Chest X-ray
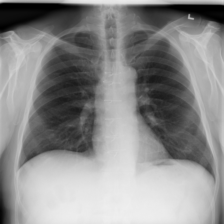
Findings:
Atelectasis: negative
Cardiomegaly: negative
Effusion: negative
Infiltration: positive
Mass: negative
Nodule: negative
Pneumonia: negative
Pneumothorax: negative
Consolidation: negative
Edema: negative
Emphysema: negative
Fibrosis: negative
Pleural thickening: negative
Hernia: negative